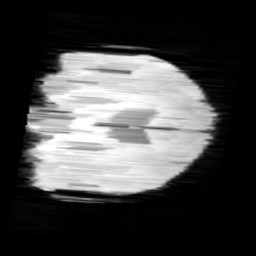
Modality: minIP
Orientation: coronal
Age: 9
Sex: male
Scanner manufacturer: siemens
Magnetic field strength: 3 T
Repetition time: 0.027 s
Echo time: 0.02 s